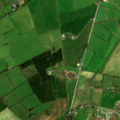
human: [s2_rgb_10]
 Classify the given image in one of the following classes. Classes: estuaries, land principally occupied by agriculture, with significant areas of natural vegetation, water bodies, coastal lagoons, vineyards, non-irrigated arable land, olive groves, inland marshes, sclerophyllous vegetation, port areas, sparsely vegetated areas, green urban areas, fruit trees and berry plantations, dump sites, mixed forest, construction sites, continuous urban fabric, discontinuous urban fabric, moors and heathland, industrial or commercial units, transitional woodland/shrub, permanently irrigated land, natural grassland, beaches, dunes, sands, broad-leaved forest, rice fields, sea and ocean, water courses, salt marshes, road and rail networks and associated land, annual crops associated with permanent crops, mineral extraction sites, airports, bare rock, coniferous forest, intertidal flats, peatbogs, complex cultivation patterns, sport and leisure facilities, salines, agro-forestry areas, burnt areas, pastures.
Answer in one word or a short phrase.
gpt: pastures